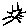
Label: sun